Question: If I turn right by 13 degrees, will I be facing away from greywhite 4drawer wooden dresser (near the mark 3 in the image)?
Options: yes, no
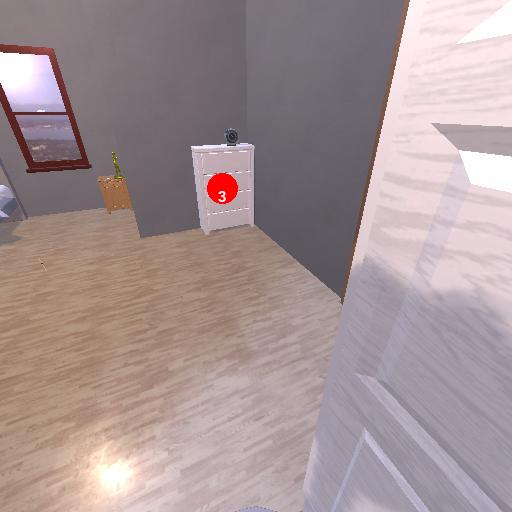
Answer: yes